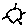
Label: sun